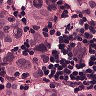
Metastatic tissue present: yes